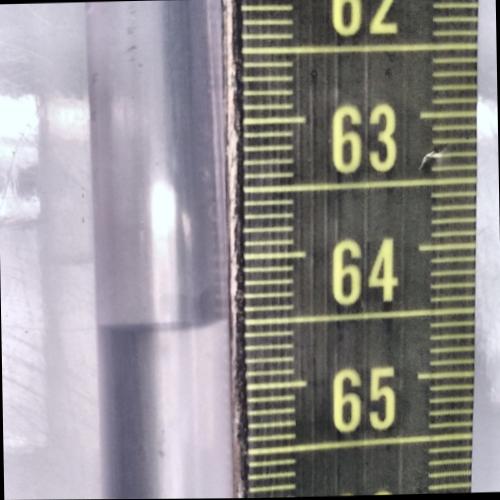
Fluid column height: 64.5 cm